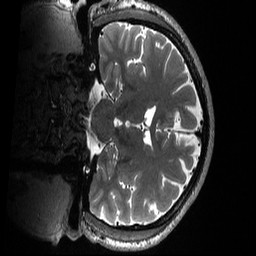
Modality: T2w
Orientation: coronal
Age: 45
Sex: male